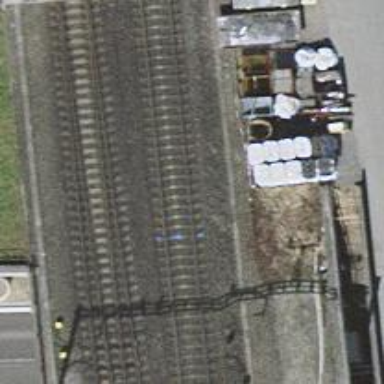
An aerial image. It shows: Bridge over electrified railway with contact lines.